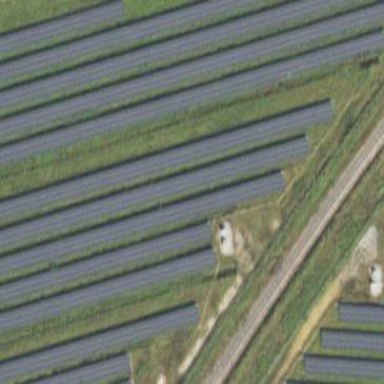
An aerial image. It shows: Solar power generator with photovoltaic panels.